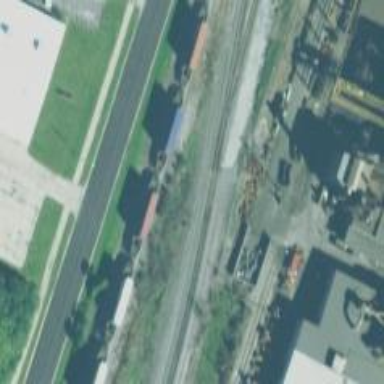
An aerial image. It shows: Railway siding with rails.